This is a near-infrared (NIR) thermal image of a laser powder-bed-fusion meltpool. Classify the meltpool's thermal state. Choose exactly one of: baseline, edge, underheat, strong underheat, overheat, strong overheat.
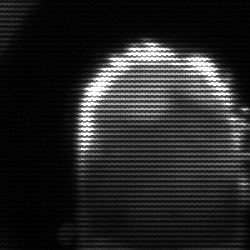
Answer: baseline